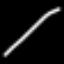
Label: line